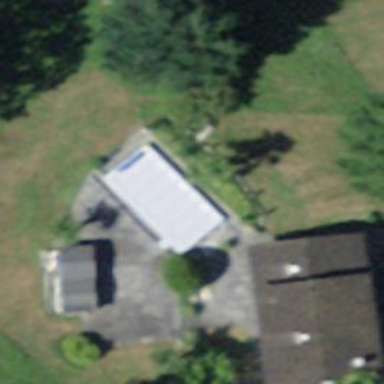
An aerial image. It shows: Swimming pool located in leisure land.